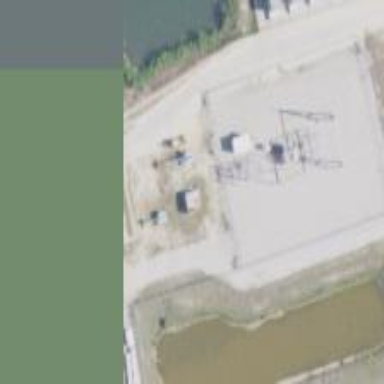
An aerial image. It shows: Industrial substation surrounded by fence.